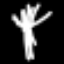
Label: fork